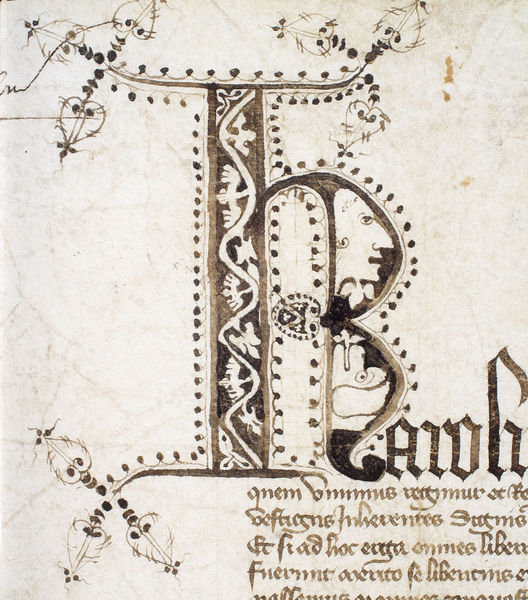
Titel: Karl V. bezahlt die Sachgesamtheit und die erworbenen Einkünfte an die Abtei Saint-Denis
Institution: Paris, Archives nationales
Schlagwörter: blätter, ausschnitt, profil, ornament, alt, gesicht, bild, ranken, schrift, detail, floral, ornamente, tusche, buch, linie, seite, text, buchstabe, buchstaben, initiale, buchseite, verziert, mittelalter, herz, letter, handschrift, schwarz/weiß, latein, initial, hundekopf, illumination, kapital, buchkunst, r, i, b, matrikel, llatein, blätterverzierung, quem